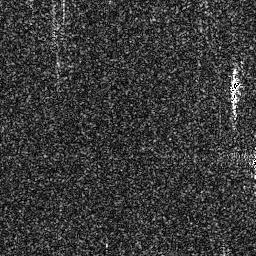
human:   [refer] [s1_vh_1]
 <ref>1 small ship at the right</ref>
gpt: <box>[[88, 30, 93, 38, 0]]</box>